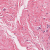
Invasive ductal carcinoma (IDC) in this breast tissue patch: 1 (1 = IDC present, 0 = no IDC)